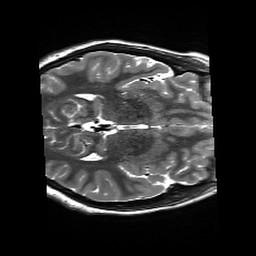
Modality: T2w
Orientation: axial
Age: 19
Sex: female